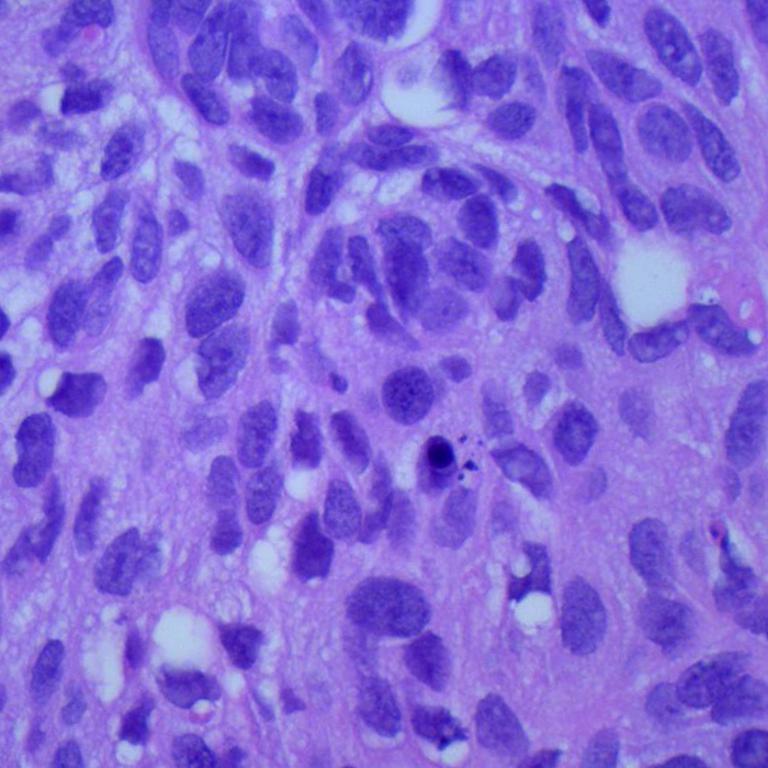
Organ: lung
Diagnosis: squamous carcinomas